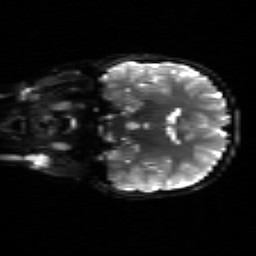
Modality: sbref
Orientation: coronal
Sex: male
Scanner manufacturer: siemens
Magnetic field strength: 3 T
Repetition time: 5 s
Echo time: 0.071 s